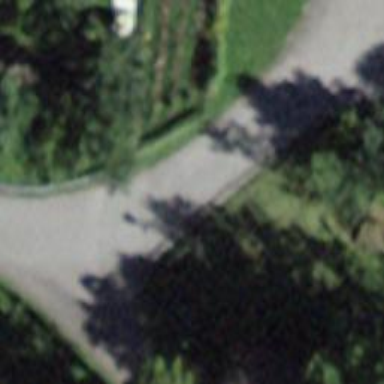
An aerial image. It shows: Residential road with asphalt surface designed for hiking.